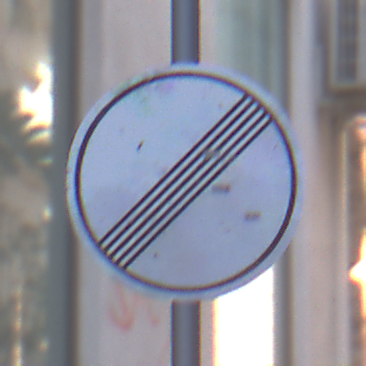
Verkehrszeichen: EndeSaemtlicherBegrenzungen
Umgebung: Outdoor, Urban
Tageszeit: MorningAfternoon
Wetter: PartlyCloudy
Licht: Natural
Jahreszeit: NotSpecified
Kontrast: MediumContrast